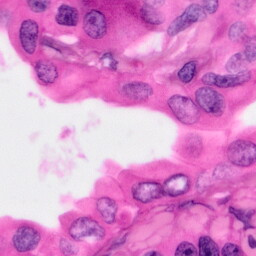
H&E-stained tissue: Pancreatic